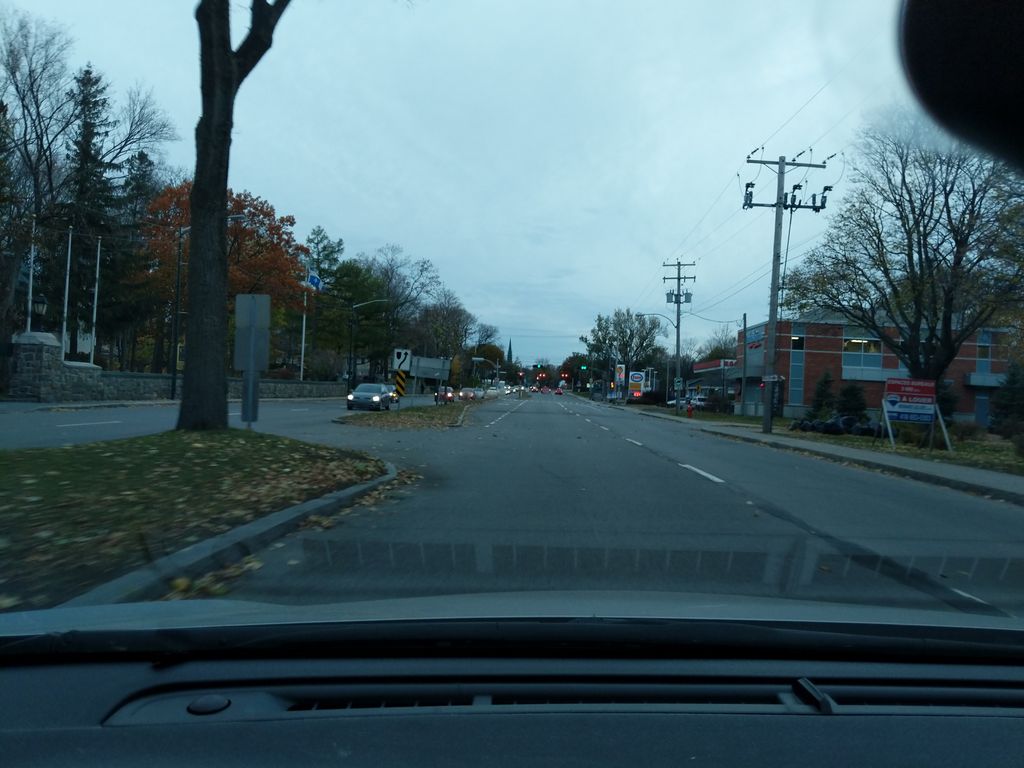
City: quebec_city